The image is the raw time-domain waveform of a rolling-element bearing's vibration signal. Classify the bearing condition as one of: normal, inner_race, outer_race, ball.
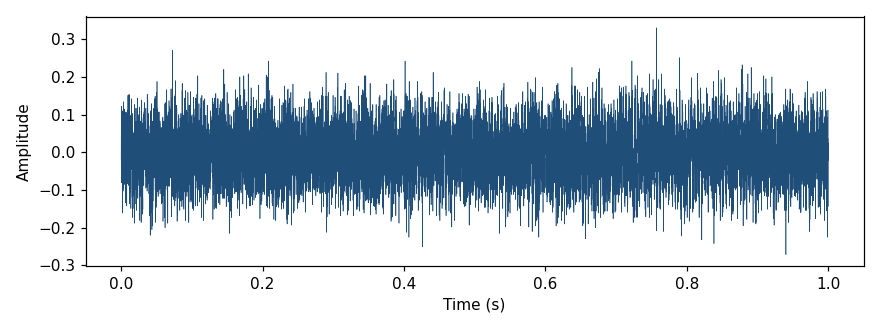
Answer: normal